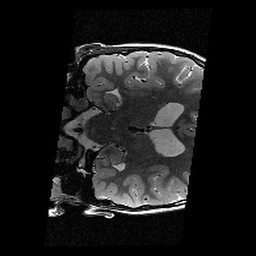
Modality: T2w
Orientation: coronal
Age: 9
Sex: female
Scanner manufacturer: siemens
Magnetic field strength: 3 T
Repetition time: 9.23 s
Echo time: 0.067 s